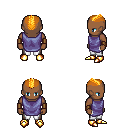
a pixel art fantasy rpg character, male body template, human, dark skin, chain tabard jacket, white pants, light blonde short mohawk hairstyle, leather bracers, gold boots, four views (front, back, left, right), 2x2 character sprite sheet, small pixel art, hard edges, no anti-aliasing